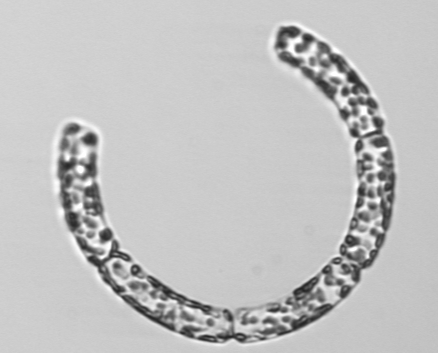
Label: Guinardia_striata